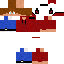
A male human skin with medium skin, wearing brown long hair dressed in a red hoodie and blue pants, featuring a closed mouth.